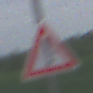
Verkehrszeichen: Gefahrenstelle
Umgebung: Outdoor, RoadRail
Tageszeit: Midday
Wetter: PartlyCloudy
Licht: Natural
Jahreszeit: NotSpecified
Kontrast: LowContrast